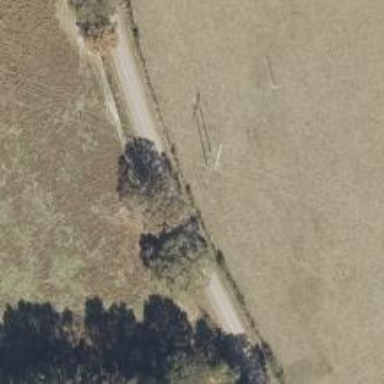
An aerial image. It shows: Power pole.